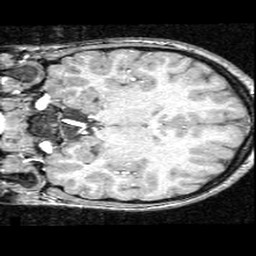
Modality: T1w
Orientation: coronal
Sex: female
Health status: ill
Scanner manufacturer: ge
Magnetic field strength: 1.5 T
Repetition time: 21 s
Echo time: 0.008 s